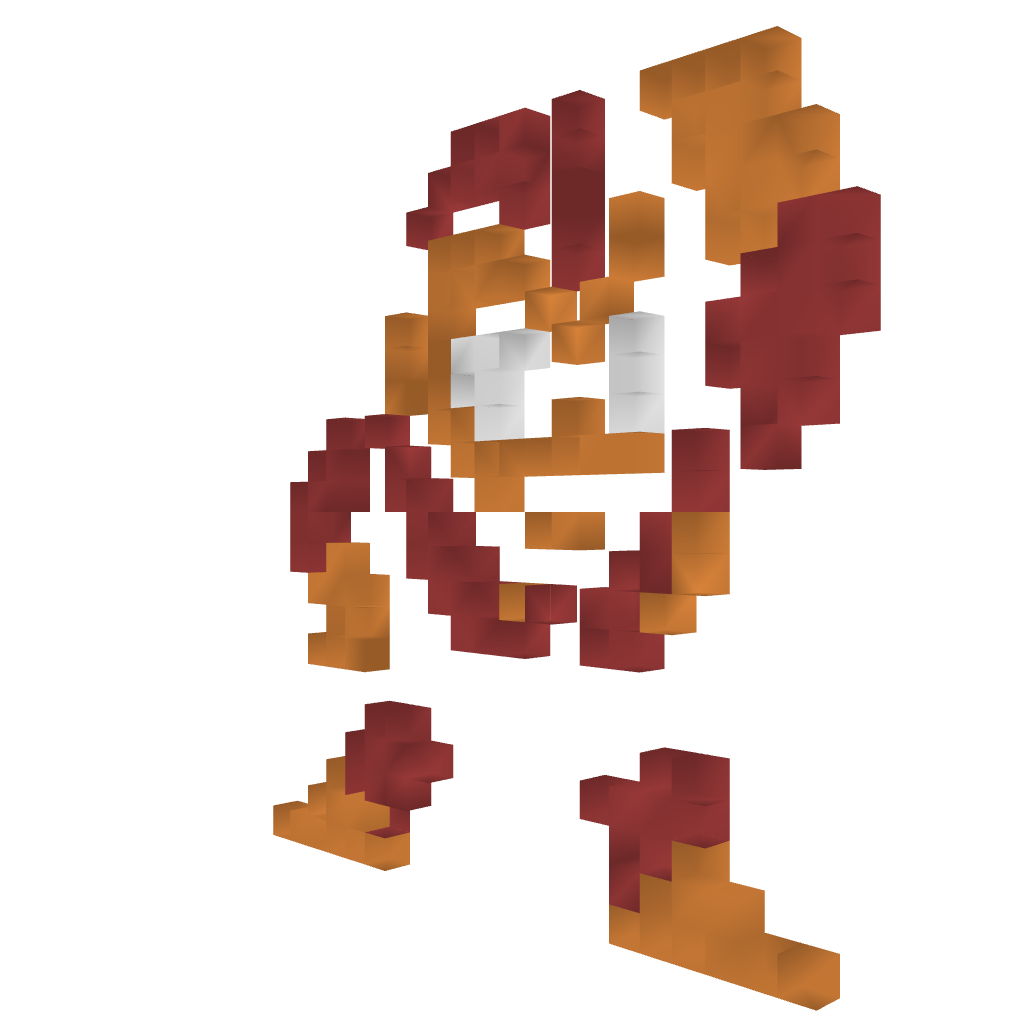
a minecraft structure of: Bombman (ErnieCIII) bad low quality